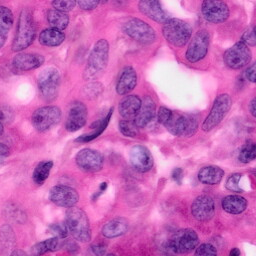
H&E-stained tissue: Pancreatic